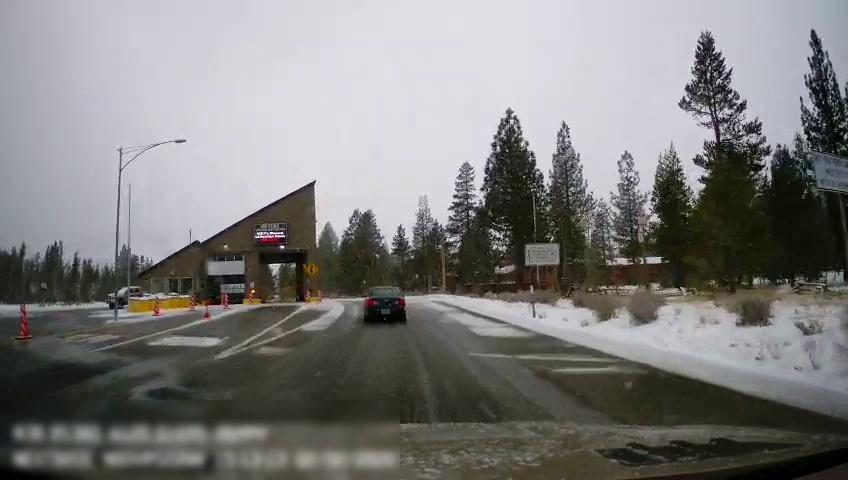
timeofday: Day
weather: Snowy
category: Drivable Space
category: Vehicles | Truck
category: Vehicles | Car
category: Lanes | Alternate Lane
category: Lanes | Alternate Lane
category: Lanes | Current Lane
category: Traffic | Signs
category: Traffic | Signs
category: Traffic | Signs